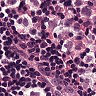
Metastatic tissue present: yes